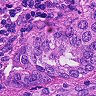
Metastatic tissue present: yes